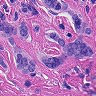
Metastatic tissue present: yes